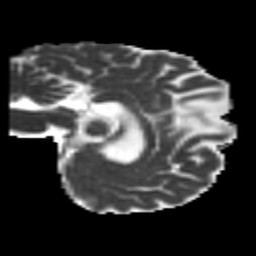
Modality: MD
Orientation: sagittal
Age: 22
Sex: female
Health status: healthy
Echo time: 0.074 s